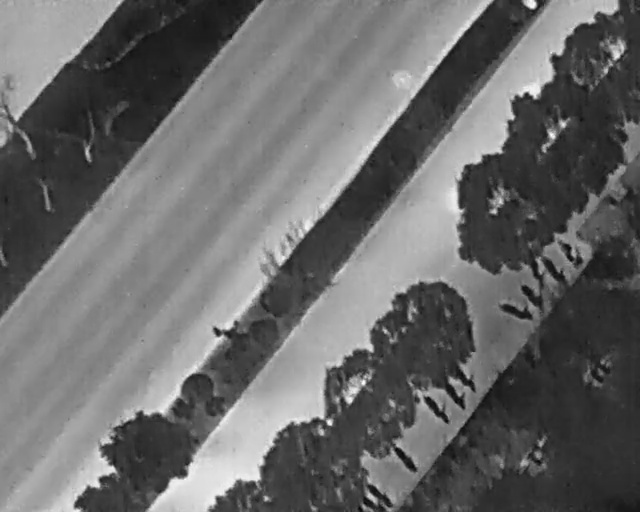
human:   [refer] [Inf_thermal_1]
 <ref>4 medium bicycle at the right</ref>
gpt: <box>[[86, 47, 91, 50, 140], [83, 50, 89, 54, 140], [80, 56, 85, 59, 137], [77, 58, 83, 62, 115]]</box>

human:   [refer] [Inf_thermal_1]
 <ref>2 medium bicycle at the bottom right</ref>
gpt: <box>[[70, 72, 75, 75, 131], [68, 75, 74, 78, 145]]</box>

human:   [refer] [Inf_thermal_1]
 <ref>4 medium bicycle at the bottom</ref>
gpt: <box>[[65, 78, 71, 81, 140], [58, 87, 66, 90, 140], [56, 95, 62, 97, 127], [57, 95, 59, 100, 2]]</box>